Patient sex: M
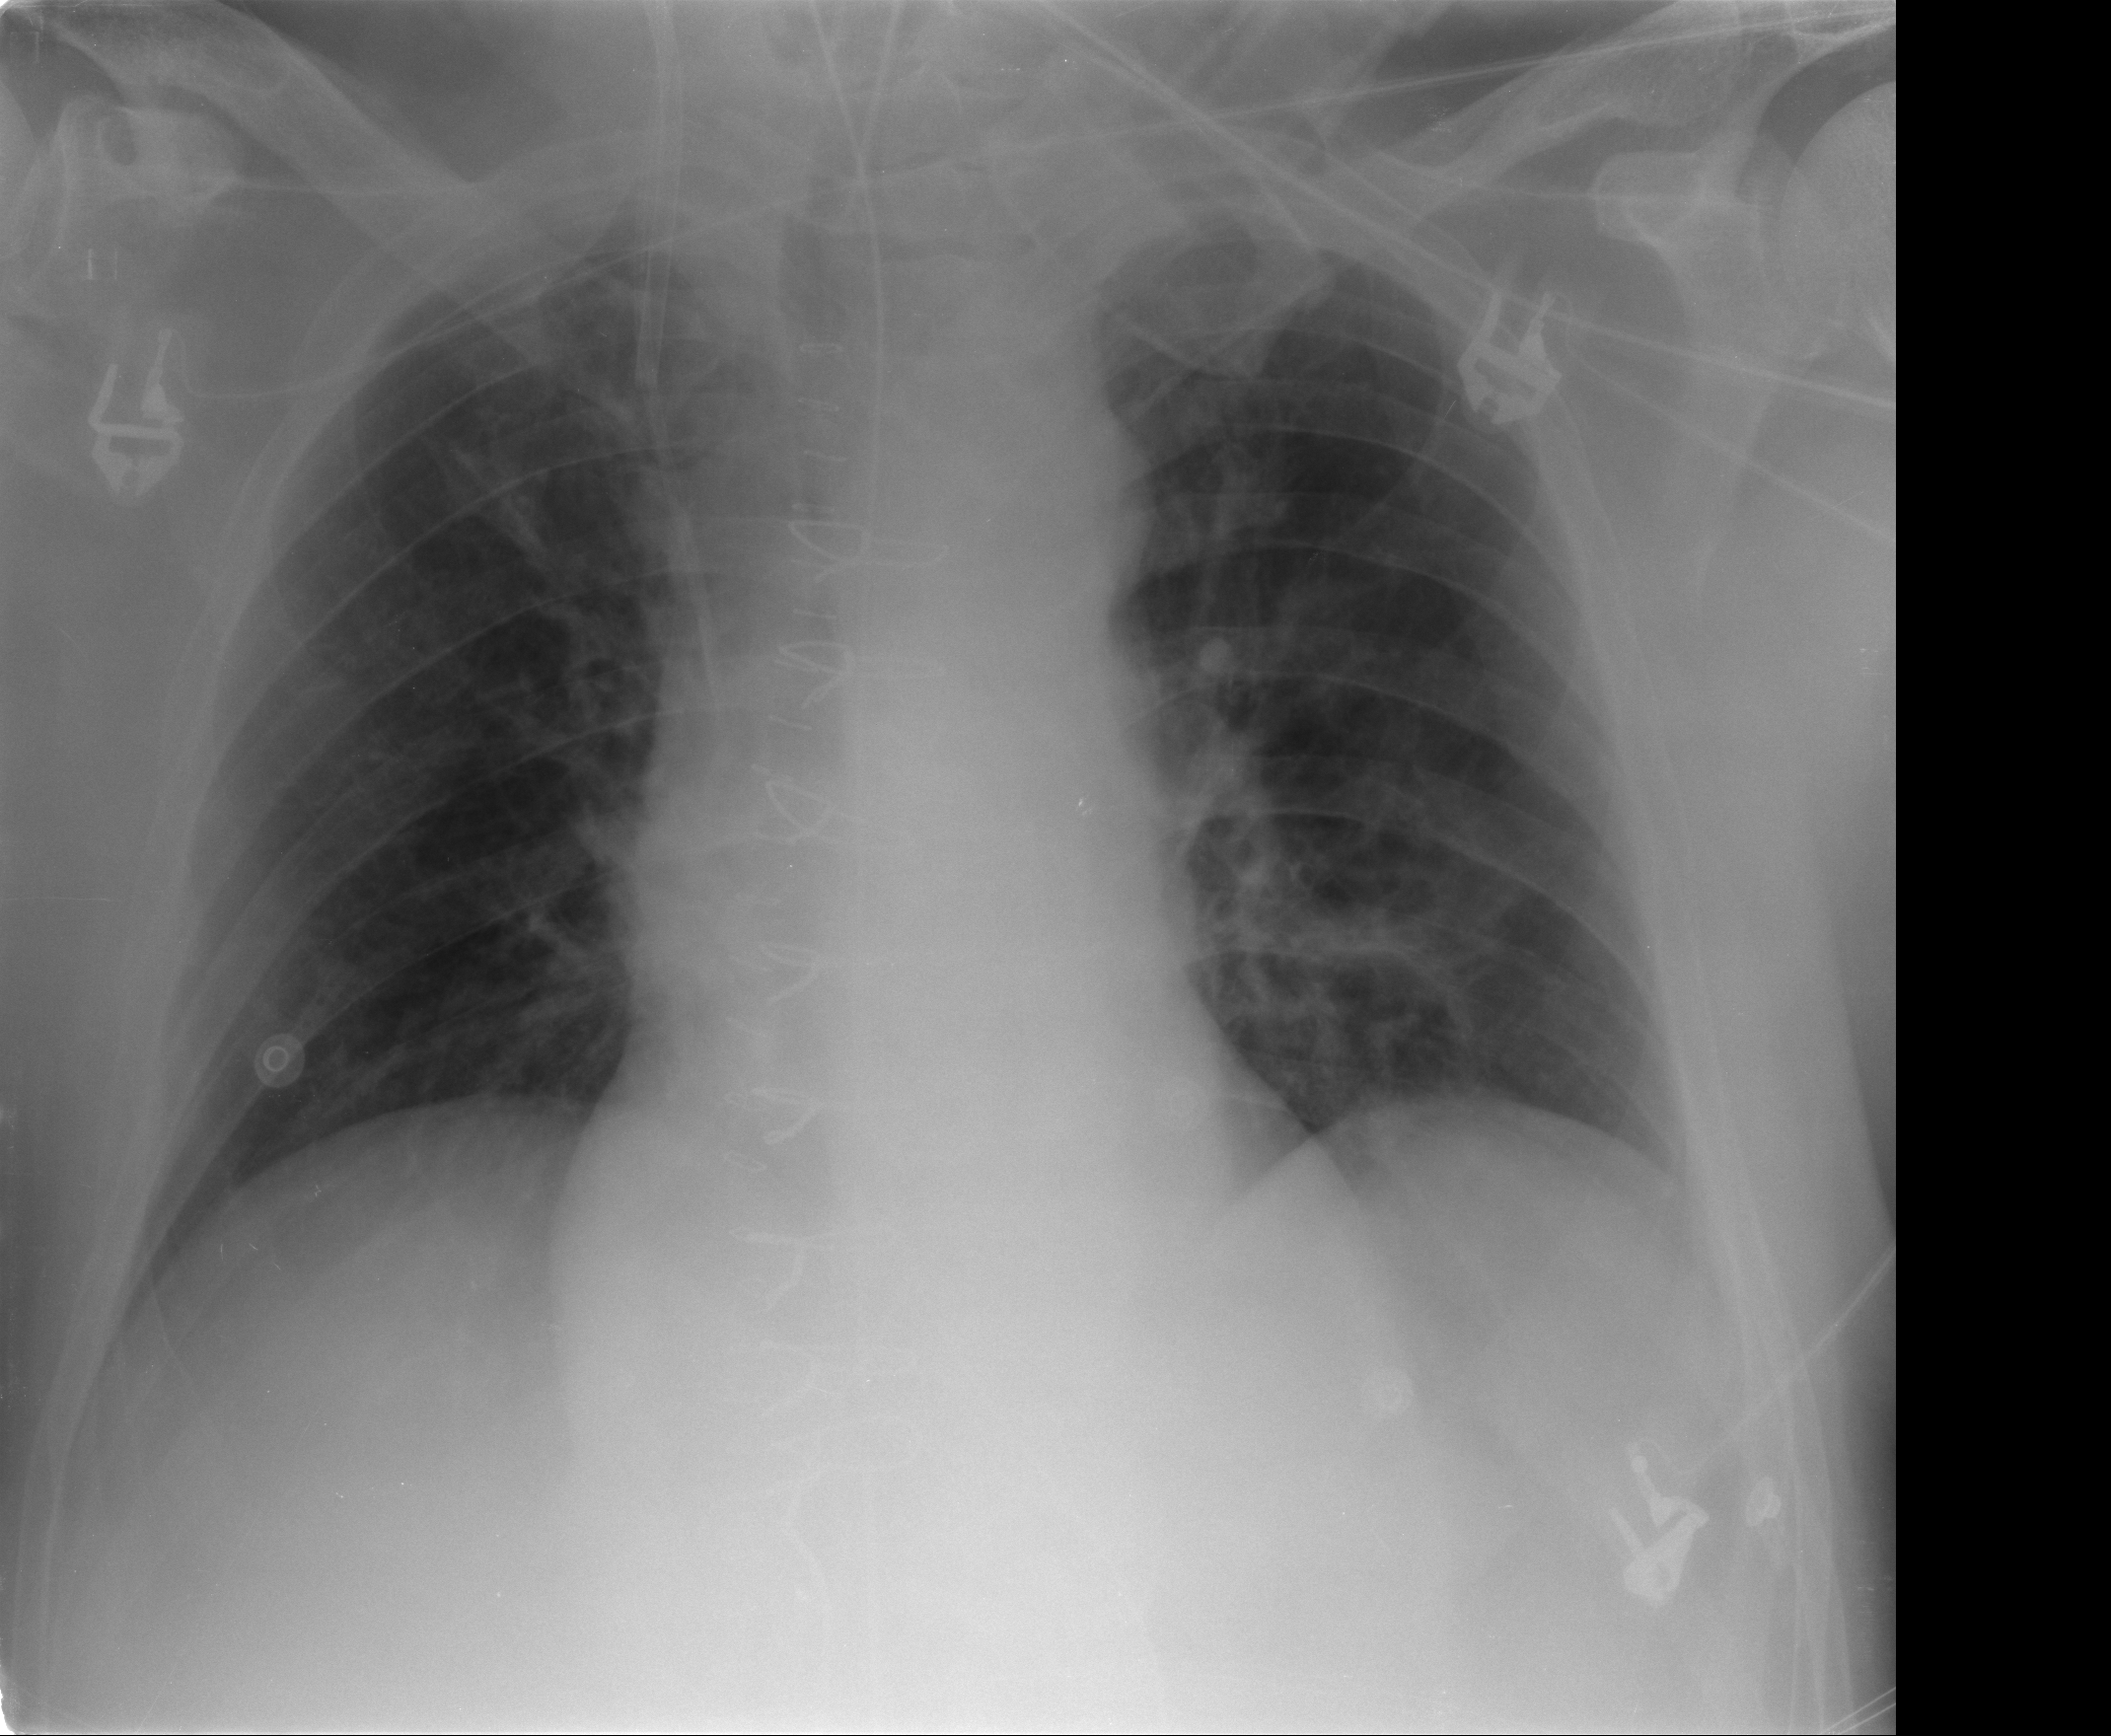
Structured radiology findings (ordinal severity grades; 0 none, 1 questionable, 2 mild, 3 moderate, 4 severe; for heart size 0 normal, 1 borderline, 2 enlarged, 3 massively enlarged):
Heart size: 2
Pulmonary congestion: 1
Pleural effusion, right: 0
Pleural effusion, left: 0
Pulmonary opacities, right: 0
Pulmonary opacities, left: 0
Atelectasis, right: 0
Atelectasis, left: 0